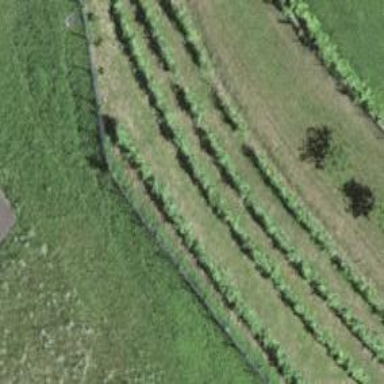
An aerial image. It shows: Vineyard where grapes are grown.